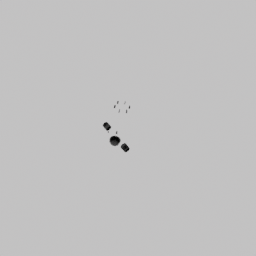
Label: mechanical